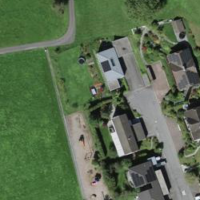
EUNIS habitat code: 54
Species observed at this site:
Linaria cannabina